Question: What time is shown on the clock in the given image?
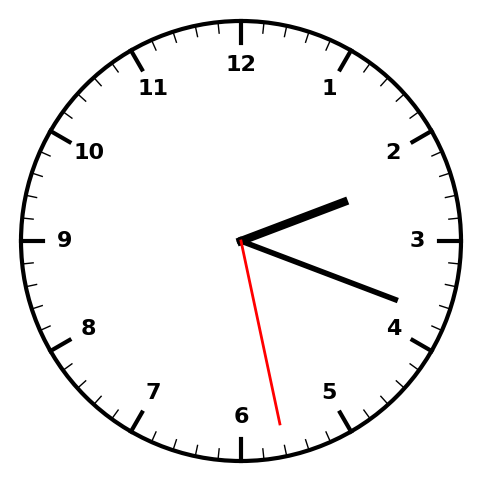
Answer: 02:18:28